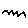
Label: zigzag